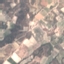
Land use / land cover class: PermanentCrop